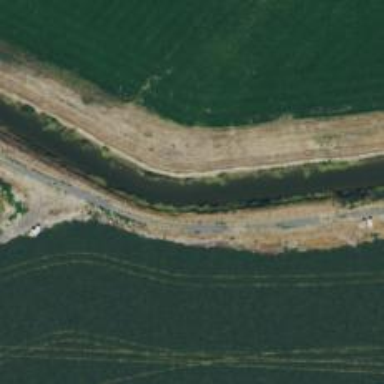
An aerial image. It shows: Canal.